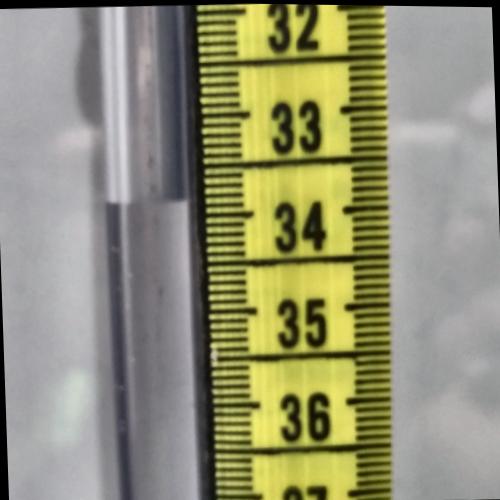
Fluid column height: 33.8 cm